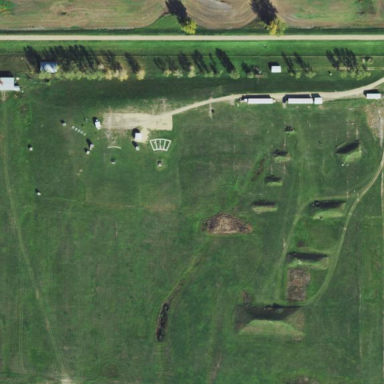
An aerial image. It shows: Shooting range on leisure land pitch.